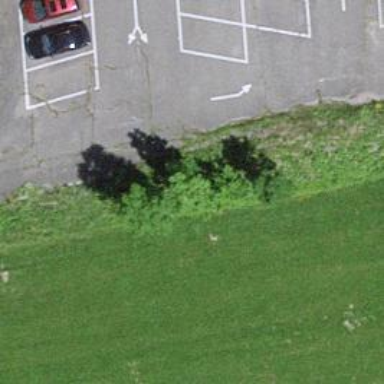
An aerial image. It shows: Road serving as parking aisle.